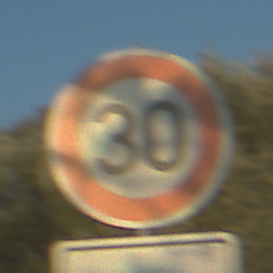
Verkehrszeichen: Geschwindigkeit30
Zusatzzeichen unten: HinweisDurchVerbaleAngabe6
Umgebung: Outdoor, RoadRail
Tageszeit: SunriseSunset
Wetter: Clear
Licht: Natural
Jahreszeit: NotSpecified
Kontrast: HighContrast